Question: I am supporting a legacy application written in Visual FoxPro 9, and I need some guidance in how to modify the values in an index column of a free table.
The table definition is as follows:

I want to increment the value of the "lrecordno" column by 1,000 IF the "nversion" column contains a specific value (for example, "22.30").
What is the proper sequence of steps to accomplish this? Thank you.
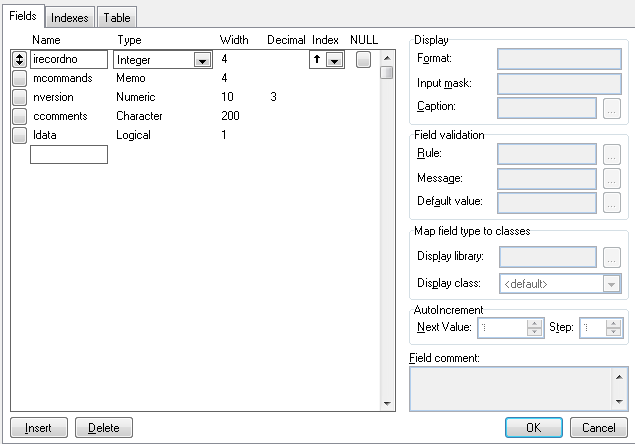
Answer: If you are working in Visual FoxPro using SQL:
'''
USE tableName SHARED
UPDATE tableName SET lrecordno = lrecordno + 1000 WHERE nversion = 22.30
USE
'''
Or using the FoxPro 'REPLACE' command:
'''
USE tableName SHARED
REPLACE lrecordno WITH lrecordno + 1000 FOR nversion = 22.30
USE
'''
These will affect all records that match the 'WHERE' or 'FOR' clauses.